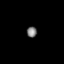
Tissue: lung
Cell type: Epithelial cells
Senescence score: 0.6269
Nuclear area (px): 107
Mean DAPI intensity: 124.607